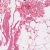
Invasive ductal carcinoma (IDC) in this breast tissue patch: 0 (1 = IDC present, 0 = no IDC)